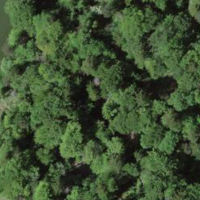
EUNIS habitat code: 41
Species observed at this site:
Cardamine heptaphylla
Aquilegia vulgaris